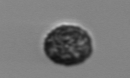
Label: Pseudochattonella_farcimen